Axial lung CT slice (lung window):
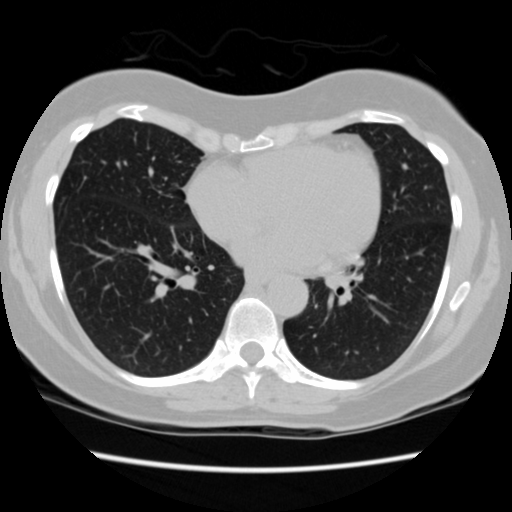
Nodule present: no